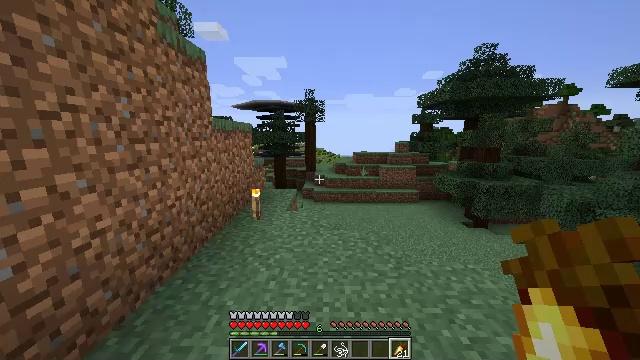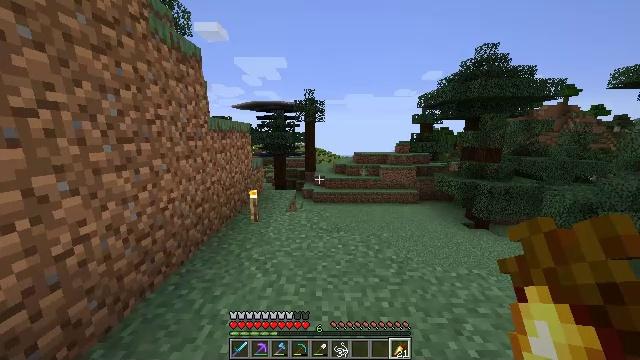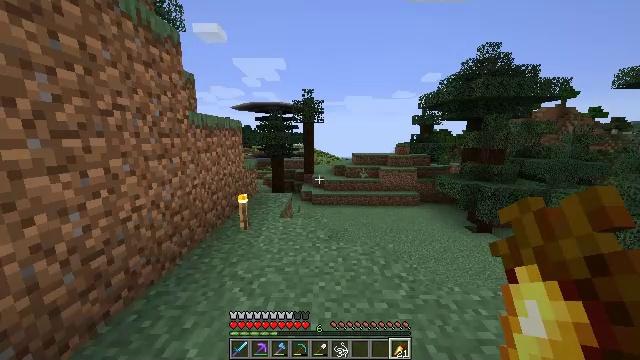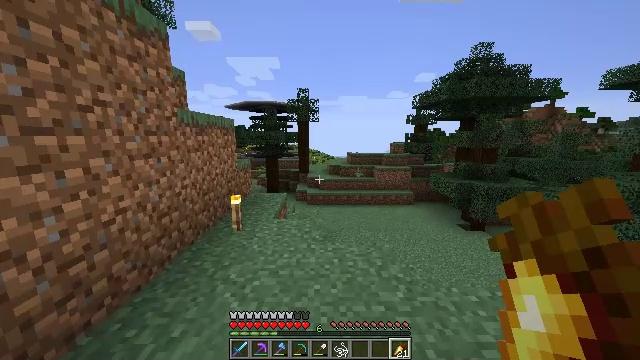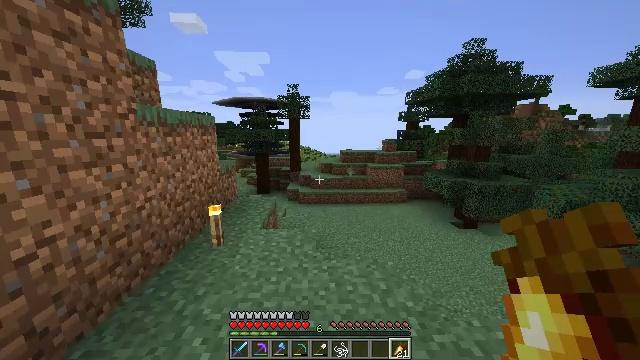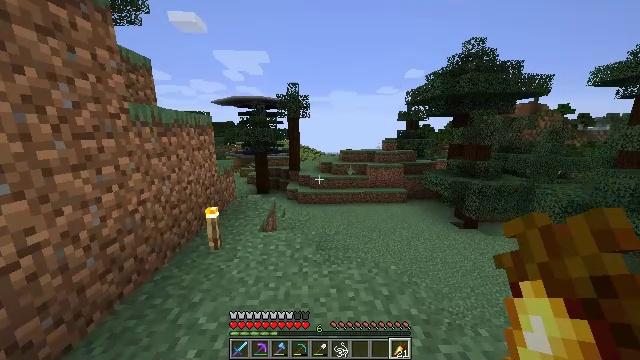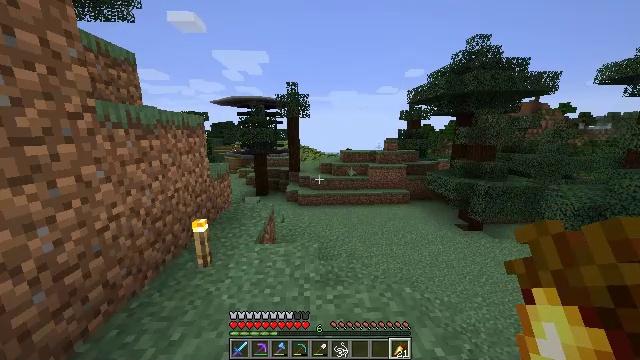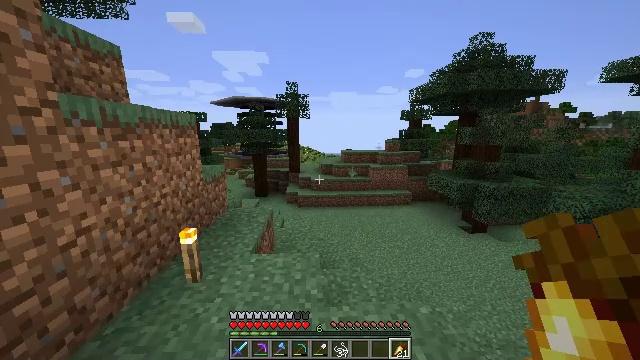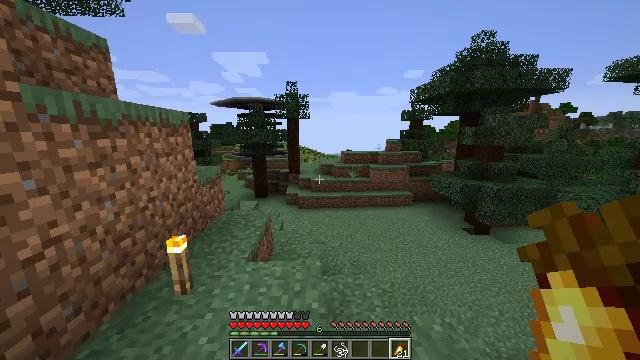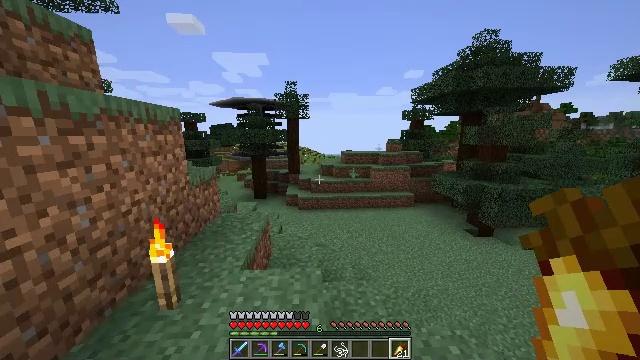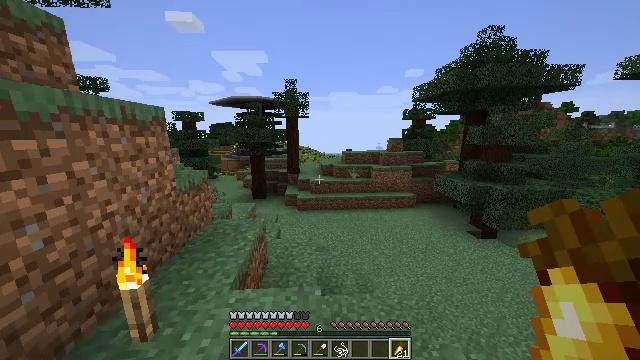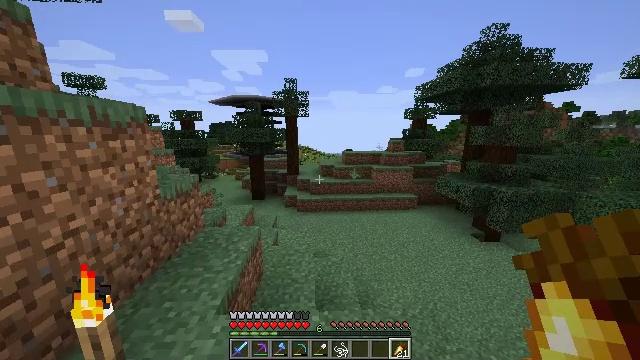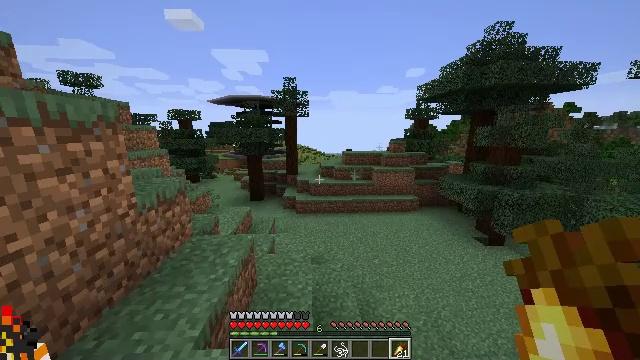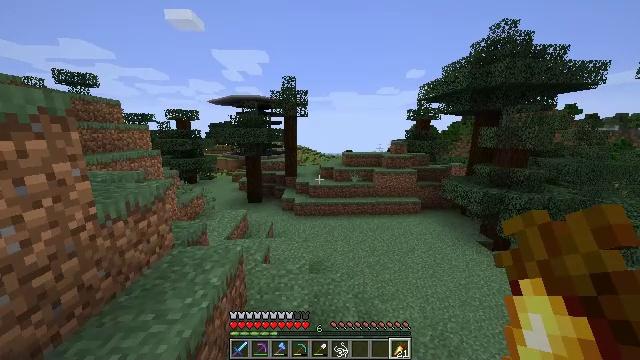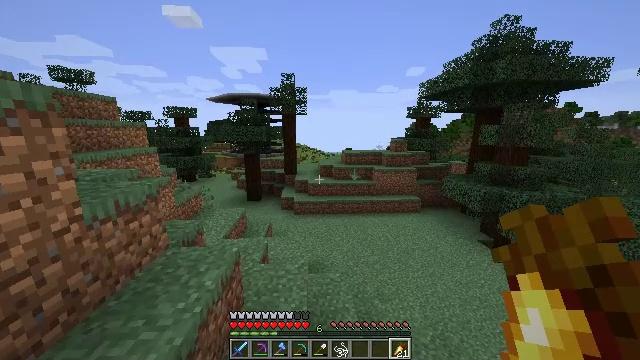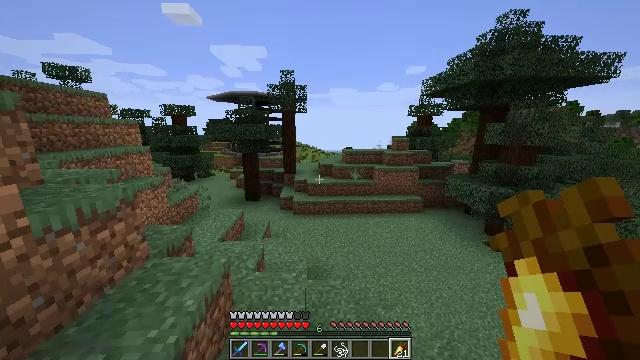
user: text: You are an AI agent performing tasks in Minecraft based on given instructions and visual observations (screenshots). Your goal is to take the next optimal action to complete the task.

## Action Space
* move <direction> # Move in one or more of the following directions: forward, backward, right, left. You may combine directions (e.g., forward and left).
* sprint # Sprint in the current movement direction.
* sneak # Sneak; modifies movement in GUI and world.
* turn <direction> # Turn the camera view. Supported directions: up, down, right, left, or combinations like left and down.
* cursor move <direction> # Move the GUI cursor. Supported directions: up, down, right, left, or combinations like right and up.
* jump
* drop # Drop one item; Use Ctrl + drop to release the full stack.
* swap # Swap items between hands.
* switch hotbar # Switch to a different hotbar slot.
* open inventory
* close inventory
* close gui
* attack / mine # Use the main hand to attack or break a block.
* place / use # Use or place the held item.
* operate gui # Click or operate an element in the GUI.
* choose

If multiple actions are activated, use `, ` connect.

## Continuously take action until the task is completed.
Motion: motion action
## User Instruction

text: Use the furnace to smelt stone into smooth stone.
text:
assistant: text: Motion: move forward
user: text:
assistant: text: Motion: move forward
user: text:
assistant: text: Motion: move forward, sprint, turn right
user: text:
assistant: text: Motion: move forward, sprint, turn right
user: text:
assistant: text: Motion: move forward, sprint
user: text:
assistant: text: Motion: move forward, sprint
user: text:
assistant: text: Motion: move forward, sprint
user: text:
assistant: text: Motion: move forward, sprint
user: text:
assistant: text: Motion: move forward
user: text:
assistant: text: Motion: move forward
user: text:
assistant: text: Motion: move forward
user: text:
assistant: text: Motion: move forward
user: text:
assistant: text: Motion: move forward
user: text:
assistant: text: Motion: move forward
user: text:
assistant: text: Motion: move forward
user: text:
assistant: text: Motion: move forward, sprint
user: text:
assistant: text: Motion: move forward, sprint
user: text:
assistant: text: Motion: move forward, sprint
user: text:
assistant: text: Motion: move forward, sprint
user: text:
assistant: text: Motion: move forward, sprint
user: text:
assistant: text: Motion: move forward
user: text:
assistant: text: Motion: move forward
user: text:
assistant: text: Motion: move forward
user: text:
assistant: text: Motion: move forward
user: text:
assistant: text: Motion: move forward
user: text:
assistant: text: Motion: move forward
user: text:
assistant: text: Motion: move forward
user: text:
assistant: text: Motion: move forward
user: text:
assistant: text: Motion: move forward
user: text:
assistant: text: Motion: move forward, sprint